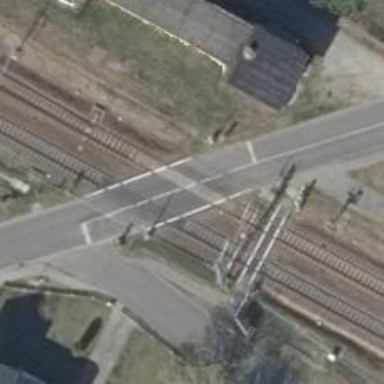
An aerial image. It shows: Level crossing with lights and saltire.